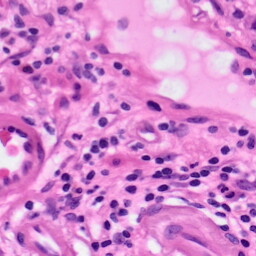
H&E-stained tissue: Pancreatic